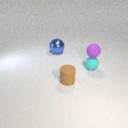
small cyan rubber sphere below small purple rubber sphere